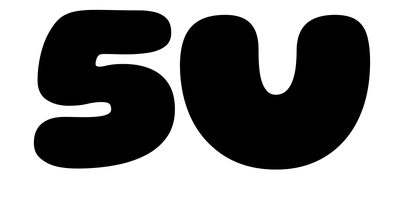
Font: Gluten_Black